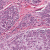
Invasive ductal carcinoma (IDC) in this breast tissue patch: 0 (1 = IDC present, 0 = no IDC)